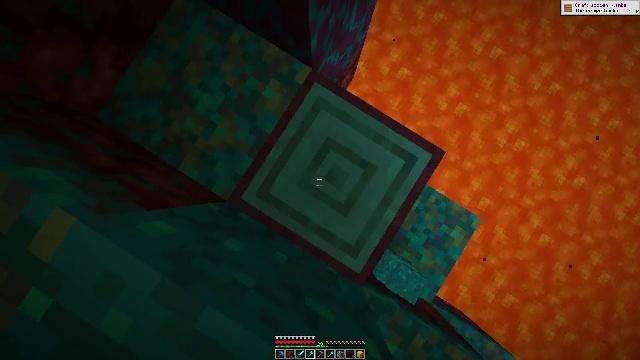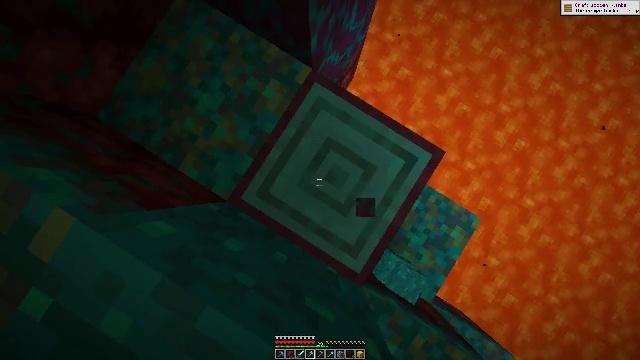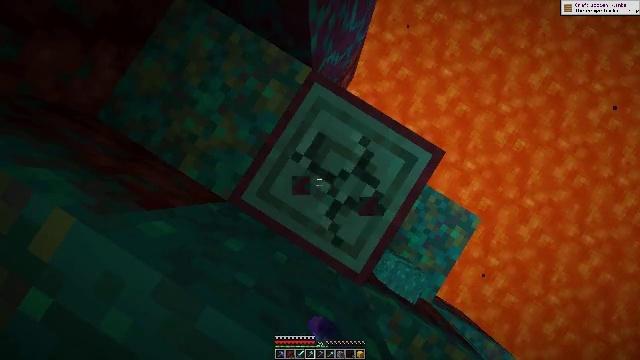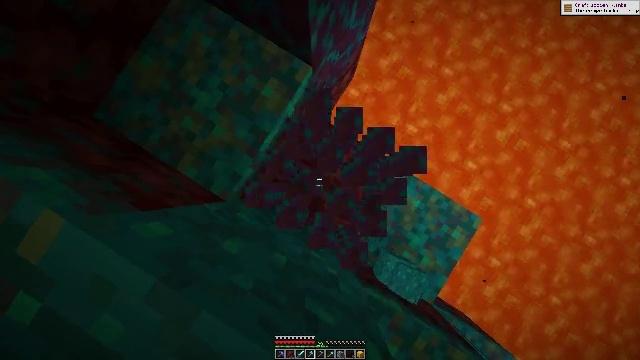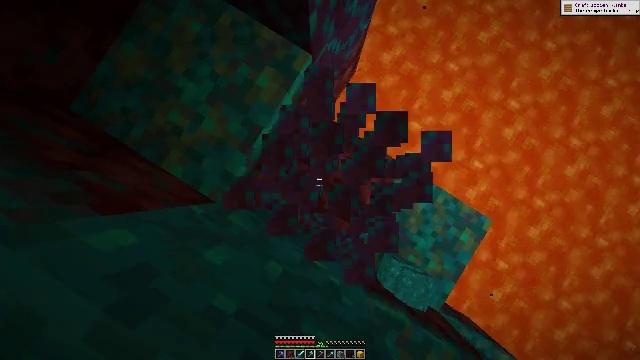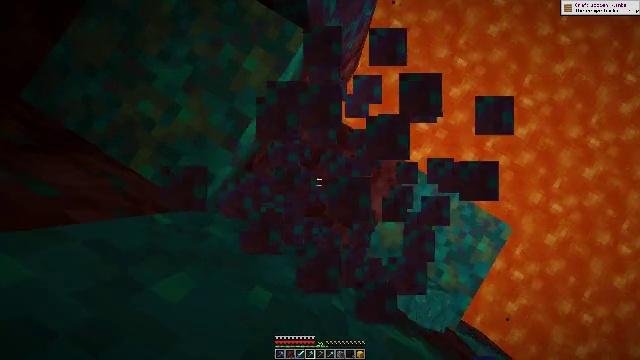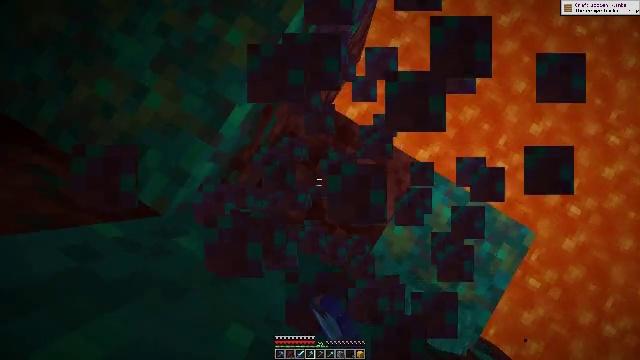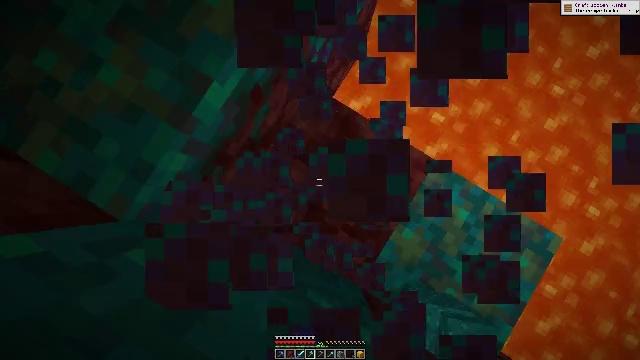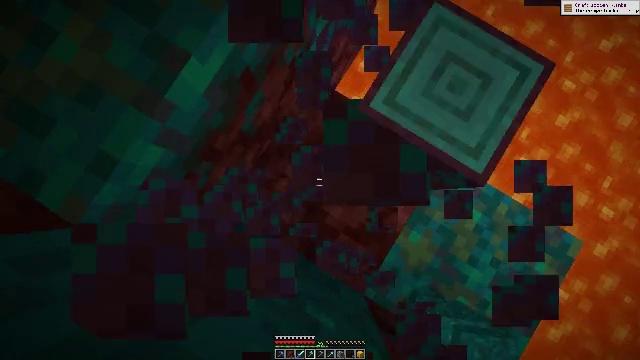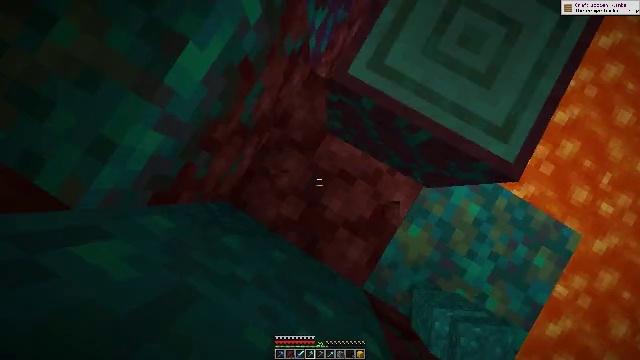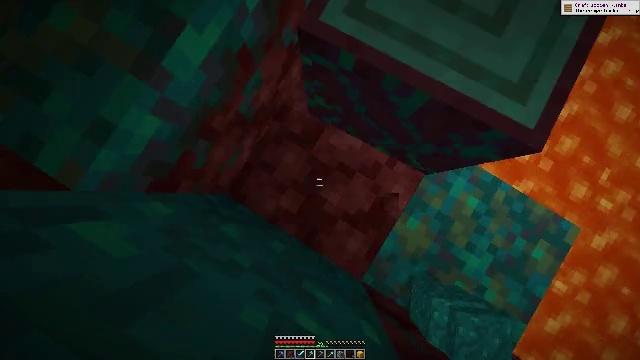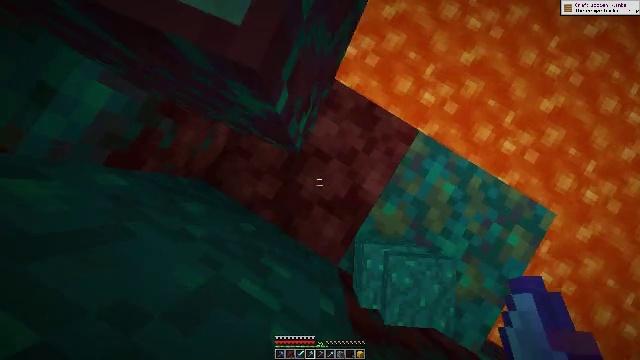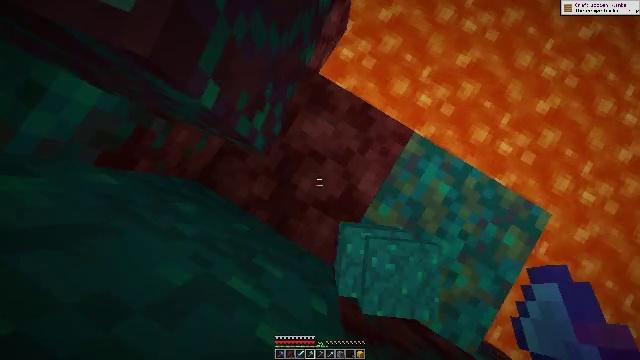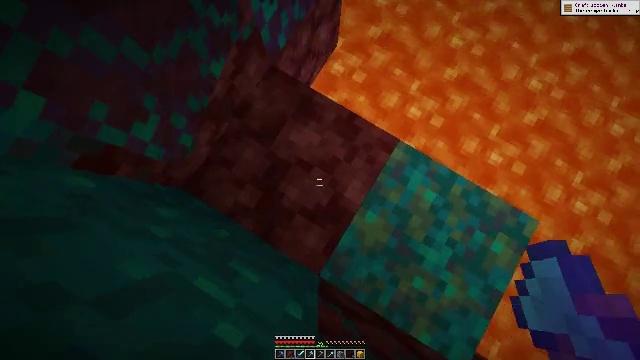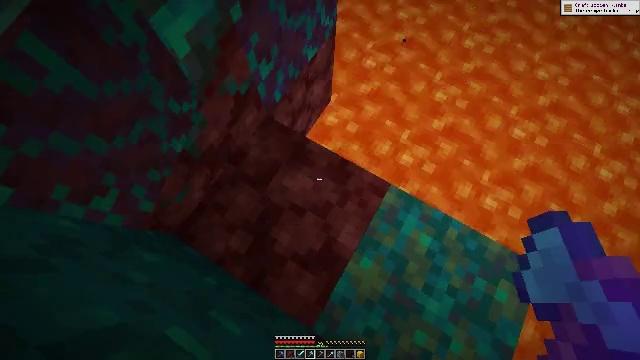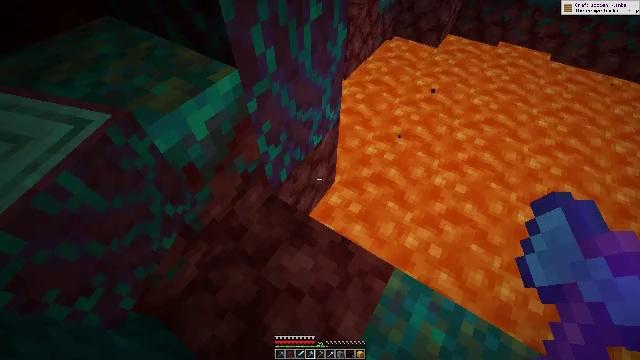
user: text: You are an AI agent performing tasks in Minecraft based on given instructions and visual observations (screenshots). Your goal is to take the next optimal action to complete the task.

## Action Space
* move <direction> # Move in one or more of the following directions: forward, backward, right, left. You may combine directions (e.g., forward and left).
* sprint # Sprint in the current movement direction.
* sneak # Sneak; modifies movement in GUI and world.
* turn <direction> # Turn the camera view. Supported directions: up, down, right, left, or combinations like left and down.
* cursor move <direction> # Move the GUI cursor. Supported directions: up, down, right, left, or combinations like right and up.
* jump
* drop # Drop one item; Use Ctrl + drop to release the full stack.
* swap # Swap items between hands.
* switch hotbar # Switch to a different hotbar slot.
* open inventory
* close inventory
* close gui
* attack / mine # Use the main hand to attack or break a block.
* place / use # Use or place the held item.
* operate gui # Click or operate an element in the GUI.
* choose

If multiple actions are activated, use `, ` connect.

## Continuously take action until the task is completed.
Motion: motion action
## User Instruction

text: Gather warped stem with an axe.
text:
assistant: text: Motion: attack / mine
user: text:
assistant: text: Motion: attack / mine
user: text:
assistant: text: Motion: attack / mine
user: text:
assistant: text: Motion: attack / mine
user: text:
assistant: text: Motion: attack / mine
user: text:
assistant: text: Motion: no_op
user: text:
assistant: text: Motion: no_op
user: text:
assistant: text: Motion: no_op
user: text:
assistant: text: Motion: move back
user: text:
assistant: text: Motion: move back
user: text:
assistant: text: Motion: move back
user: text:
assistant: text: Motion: move back
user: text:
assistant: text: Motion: turn up
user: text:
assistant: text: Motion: turn up
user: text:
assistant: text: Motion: turn left and up
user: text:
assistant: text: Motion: turn left and up
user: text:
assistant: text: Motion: turn up
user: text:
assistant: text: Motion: no_op
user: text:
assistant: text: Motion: jump
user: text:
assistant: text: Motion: move left, jump
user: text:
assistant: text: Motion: move forward and move left, jump
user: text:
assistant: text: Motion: move forward and move left, turn left and up, jump
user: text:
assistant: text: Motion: move forward and move left, turn left and up
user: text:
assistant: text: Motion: move forward and move left, turn left and up
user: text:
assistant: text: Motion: move forward and move left, turn right and up
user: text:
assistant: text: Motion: move forward and move left, turn right and up
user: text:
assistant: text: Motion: move forward, turn right and up
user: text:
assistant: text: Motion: move forward
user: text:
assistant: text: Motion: attack / mine
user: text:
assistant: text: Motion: attack / mine